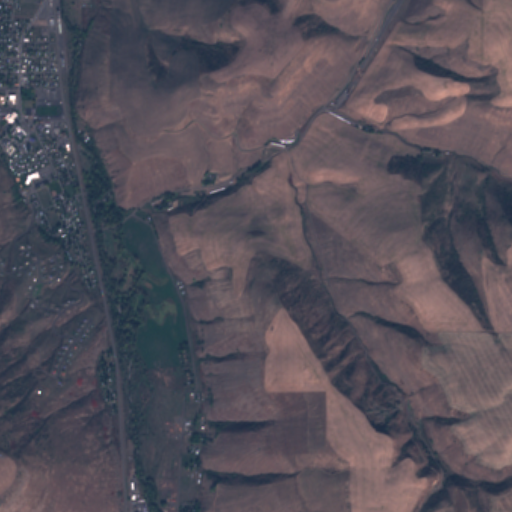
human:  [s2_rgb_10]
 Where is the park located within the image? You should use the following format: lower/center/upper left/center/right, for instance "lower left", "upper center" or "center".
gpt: The park is located in the upper left of the image.
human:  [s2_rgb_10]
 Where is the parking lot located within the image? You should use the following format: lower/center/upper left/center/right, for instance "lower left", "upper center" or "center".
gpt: The parking lot is located in the upper left of the image.
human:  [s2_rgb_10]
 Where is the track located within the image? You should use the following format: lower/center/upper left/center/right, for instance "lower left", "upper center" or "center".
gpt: The track is located in the upper left of the image.
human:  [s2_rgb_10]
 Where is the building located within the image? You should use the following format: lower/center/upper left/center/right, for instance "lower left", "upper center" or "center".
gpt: The building is located in the upper left of the image.
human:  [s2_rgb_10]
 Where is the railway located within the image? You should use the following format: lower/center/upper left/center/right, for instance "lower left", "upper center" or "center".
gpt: The railway is located in the left of the image.
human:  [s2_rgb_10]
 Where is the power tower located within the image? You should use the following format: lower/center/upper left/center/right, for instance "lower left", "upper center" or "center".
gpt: There is no power tower in the image.